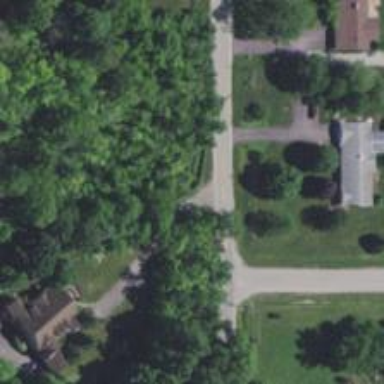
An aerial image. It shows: Driveway leading to service road.